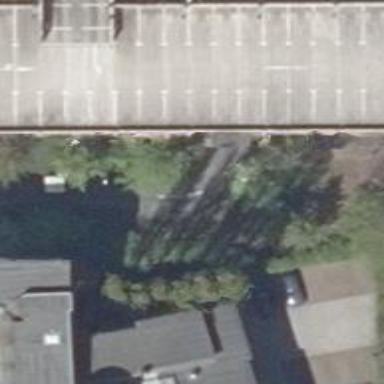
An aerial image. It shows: Entrance to multi-storey parking facility.